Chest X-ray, PA view. Patient: 49 years old, sex M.
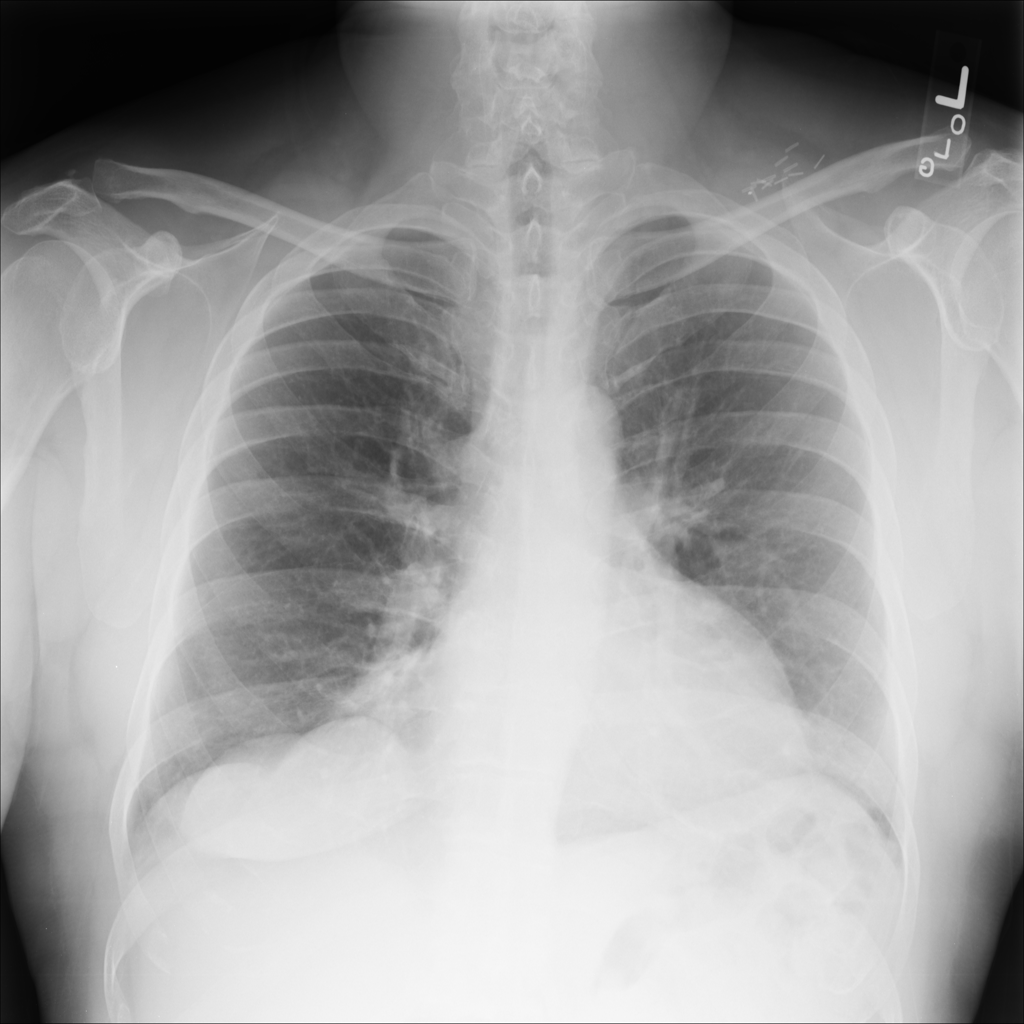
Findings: No Finding